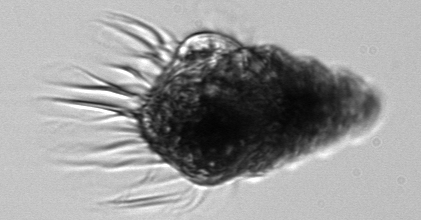
Label: Laboea_strobila